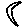
Label: moon